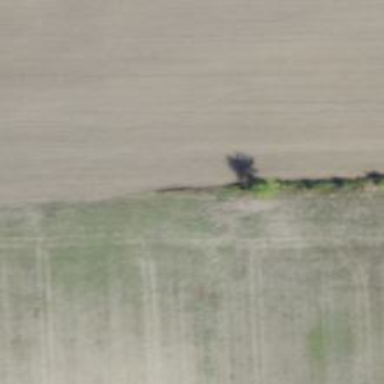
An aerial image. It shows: Row of trees in natural setting.